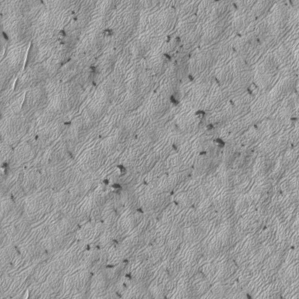
Label: frost